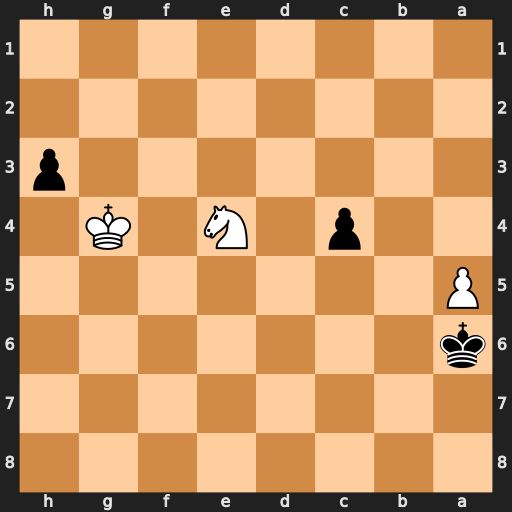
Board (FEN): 8/8/k7/P7/2p1N1K1/7p/8/8
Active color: b
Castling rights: -
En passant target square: -
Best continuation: h2 Nf2 c3